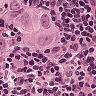
Metastatic tissue present: yes